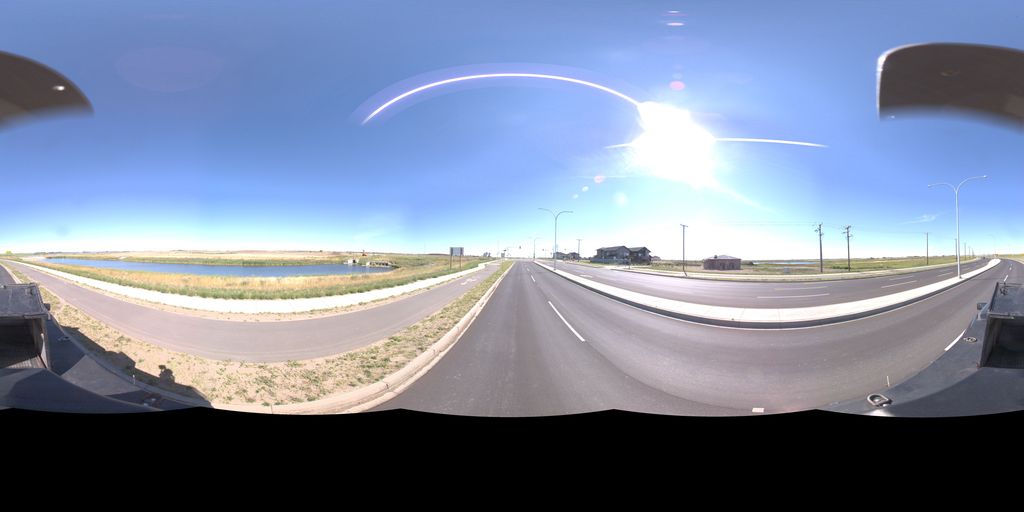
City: saskatoon